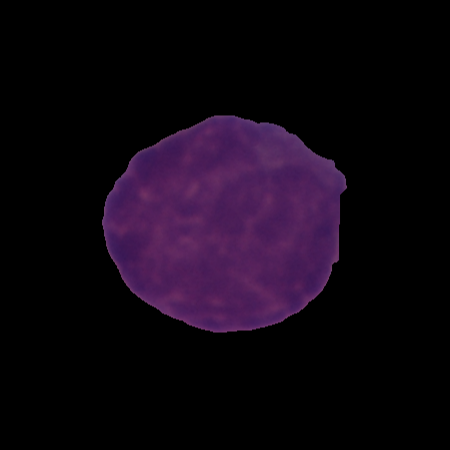
Label: cancer